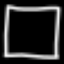
Label: square